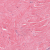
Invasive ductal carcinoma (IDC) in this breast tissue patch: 0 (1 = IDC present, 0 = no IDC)